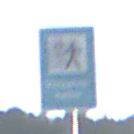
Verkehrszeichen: Verkehrshelfer
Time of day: SunriseSunset
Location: Outdoor (Nature)
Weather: Clear
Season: NotSpecified
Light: Natural